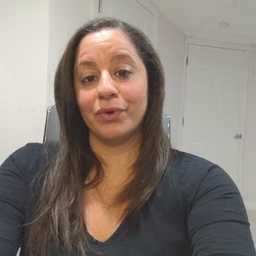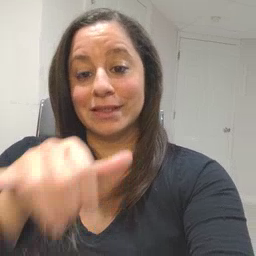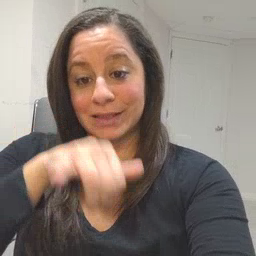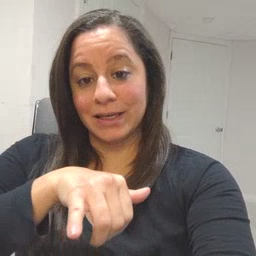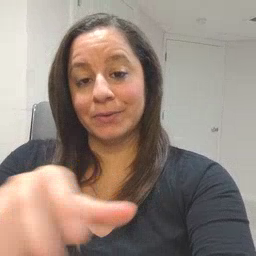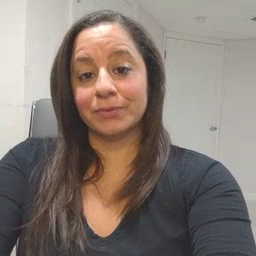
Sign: stay